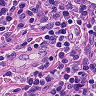
Metastatic tissue present: no